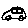
Label: car